Question: I doing kind of special purpose html editor.
I have an TreeView of html tags hierarchy on the page.
I want to make html elements selection when I change selected node in TreeView.
For example, if I selected div or table or button in TreeView, I want to make that element look like selected on the page shown right near TreeView.
How could I do that? Changing element is kinda not good in rare cases, when element do not support it. Would be perfect to show bold rectangle around selected element, but I don't know how.
I know how to invoke JS from WebBrowser, I ask about JS solution. Some ideas for what function like that would do:
'''
function SelectObject(element_id)
{
}
'''
I want smething like that:

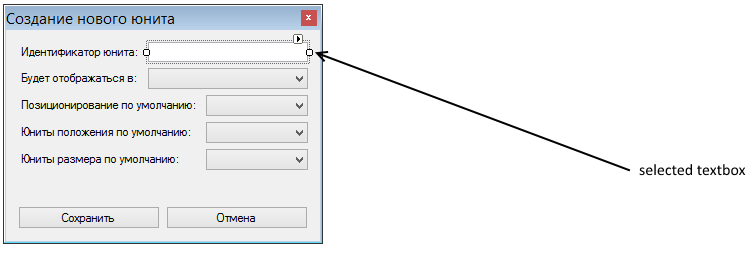
Answer: If you're happy with background color change, use it. For elements which does not "support" background change, use element-type-specific thing, which you can implement later.
Or, you should use an overlay. There's an article how to find out position of elements <URL>